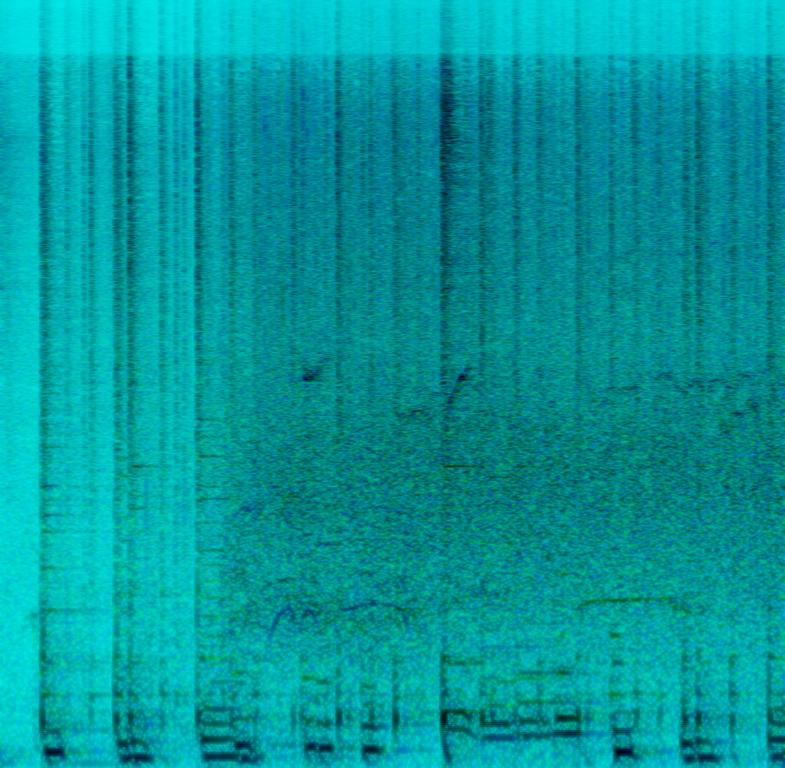
This composition contains acoustic drums playing a complex groove on just the snare using brushes. The crowd in the background is cheering, whistling and clapping their hands. A bass, piano and horn section is playing a melody as a counter-beat along with trumpets playing along a modified melody in a higher register. Then saxophones are coming in playing their own countermelody. This song is highly complex and may be playing at a jazz festival.